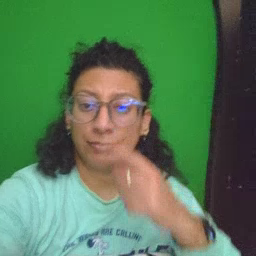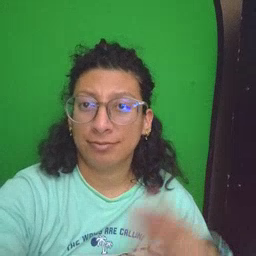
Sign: hear